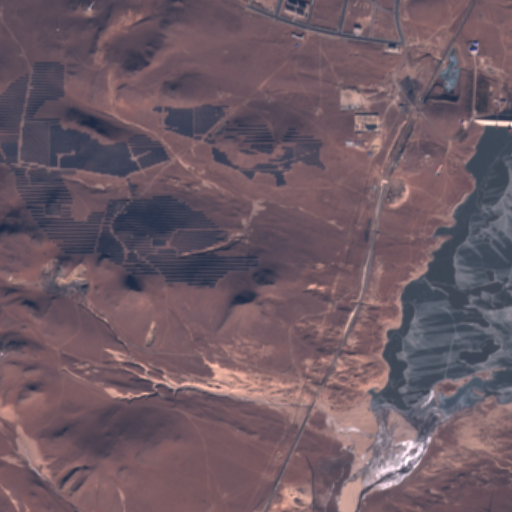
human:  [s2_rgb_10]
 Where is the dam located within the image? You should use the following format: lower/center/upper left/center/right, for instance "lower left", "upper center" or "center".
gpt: The dam is located in the upper right of the image.
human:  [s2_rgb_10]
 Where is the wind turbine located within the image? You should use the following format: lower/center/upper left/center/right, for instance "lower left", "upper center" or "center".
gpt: The wind turbine is located in the lower left of the image.
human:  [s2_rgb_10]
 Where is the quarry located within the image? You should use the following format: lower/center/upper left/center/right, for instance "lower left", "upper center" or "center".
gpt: There is no quarry in the image.